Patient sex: F
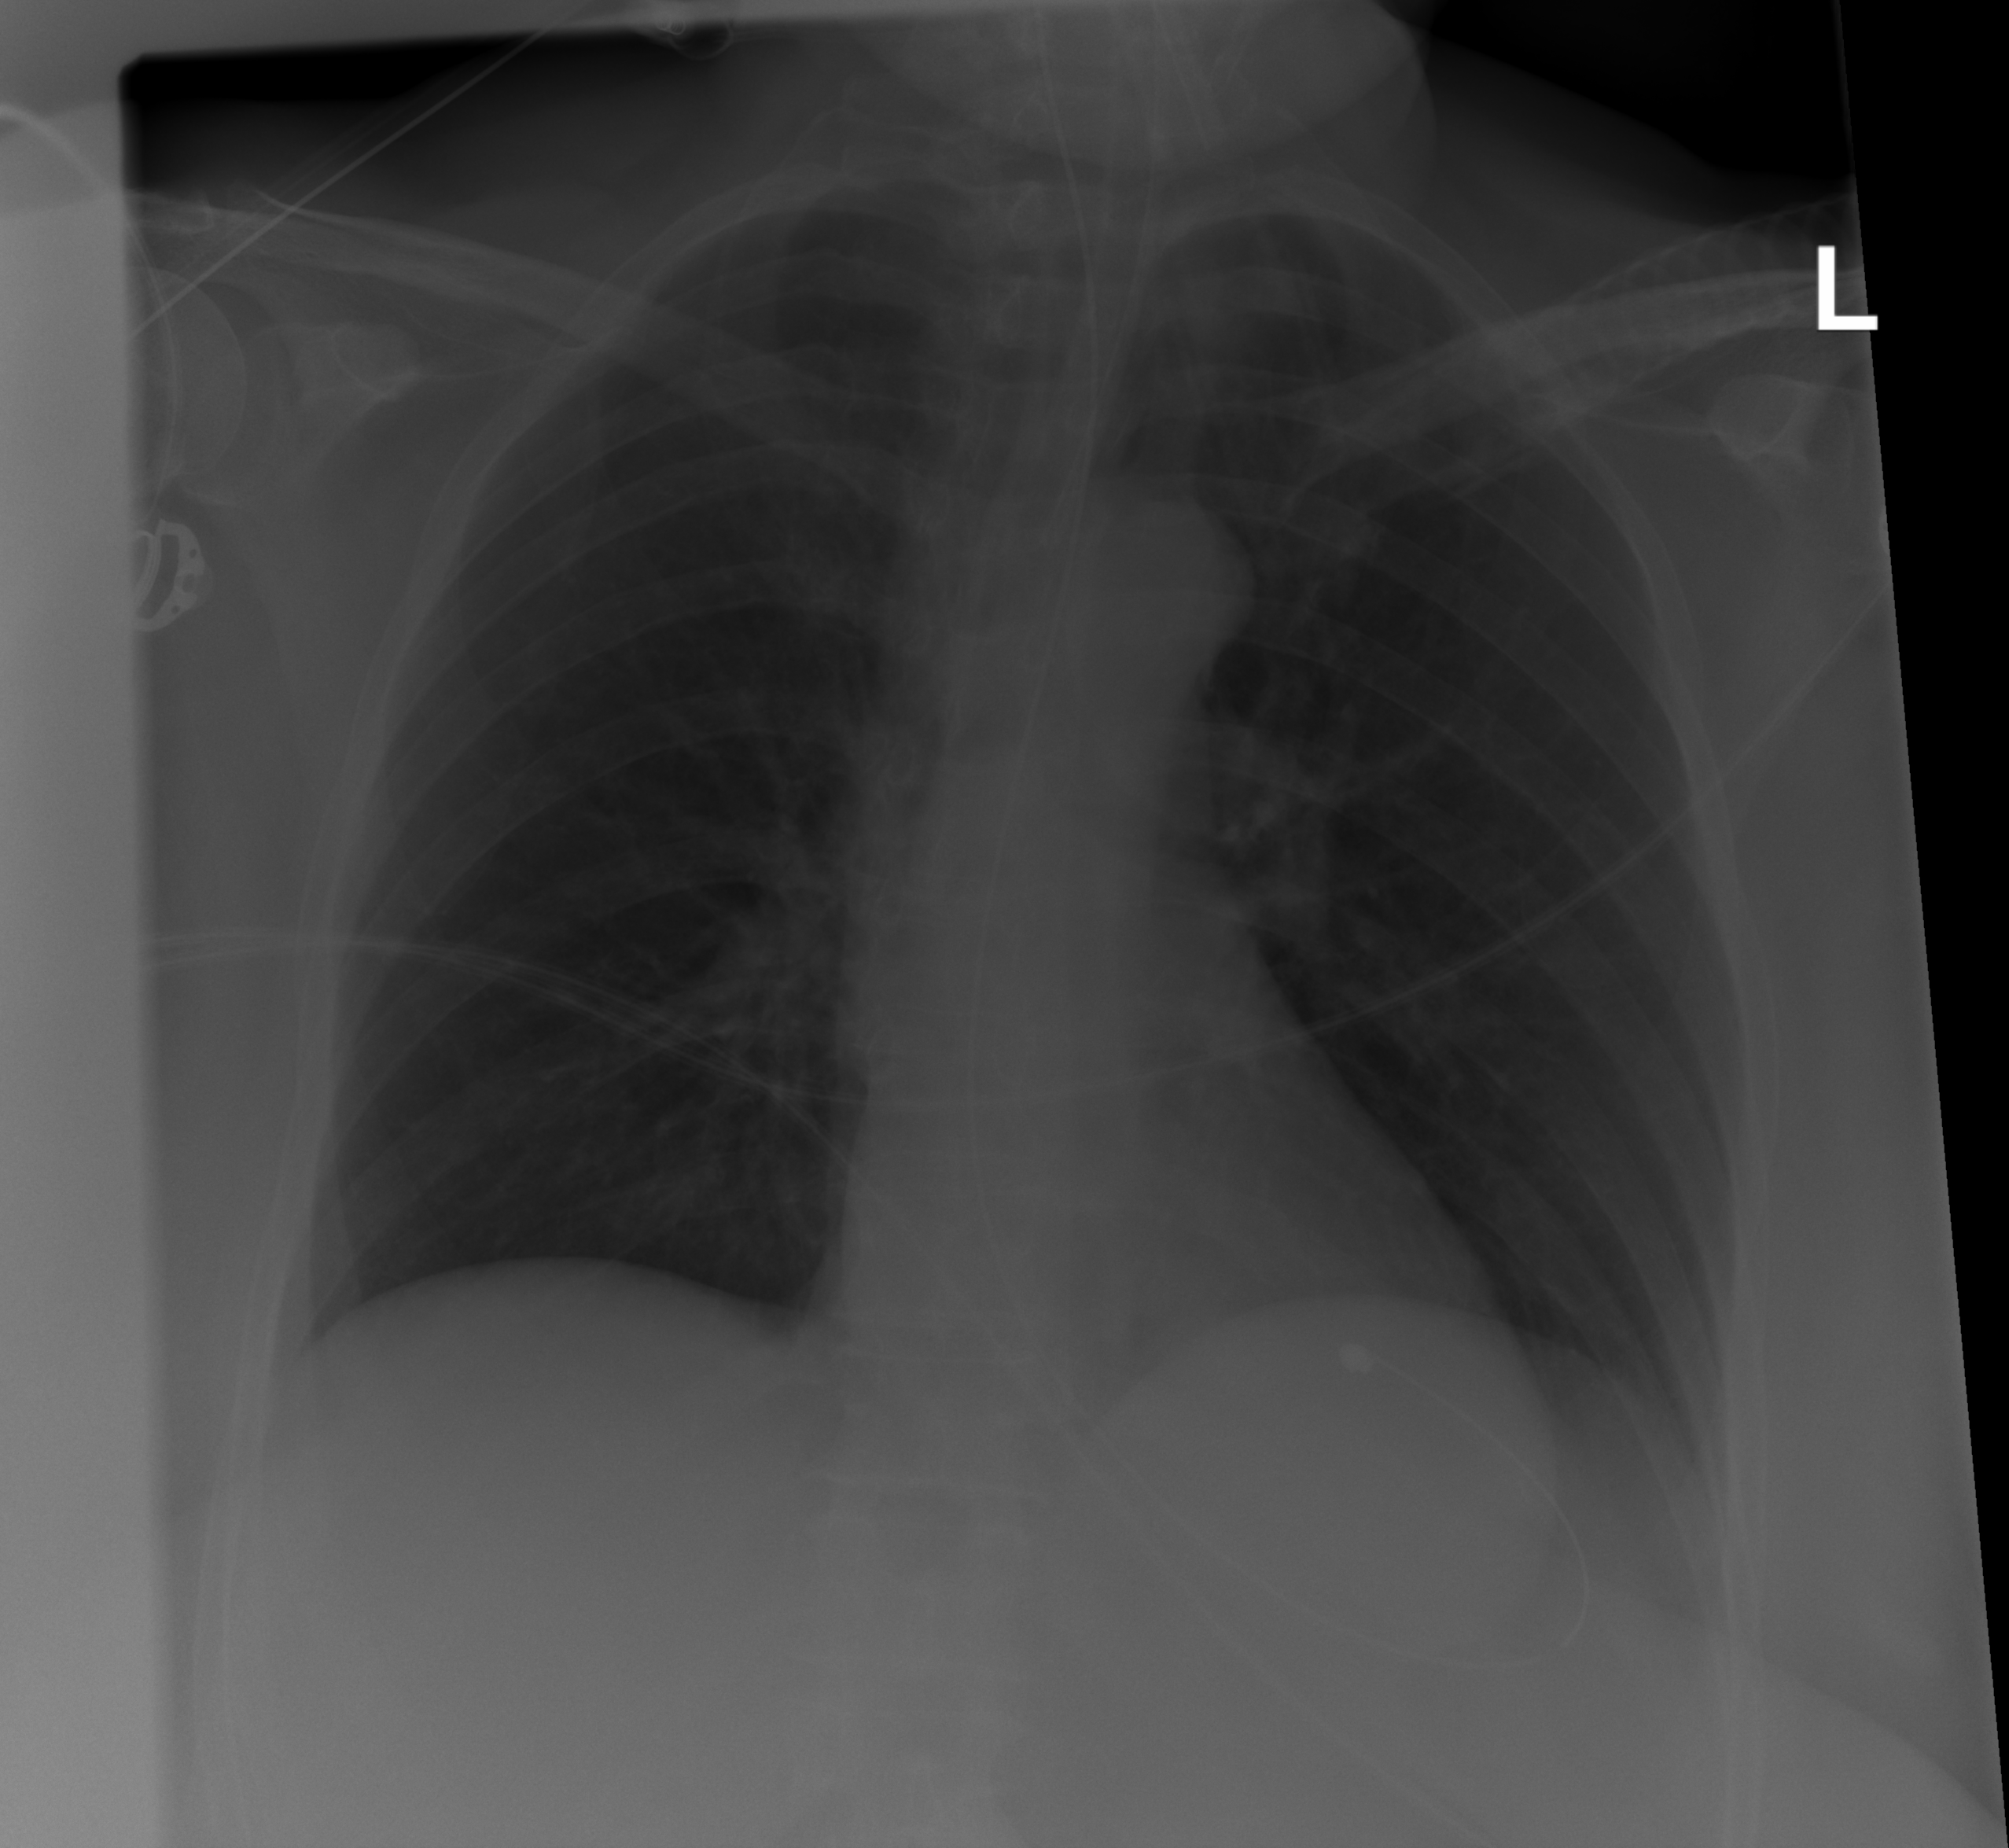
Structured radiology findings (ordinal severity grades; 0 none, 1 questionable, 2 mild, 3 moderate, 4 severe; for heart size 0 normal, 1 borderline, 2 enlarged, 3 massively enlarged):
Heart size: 0
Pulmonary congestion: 0
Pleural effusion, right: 0
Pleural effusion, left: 0
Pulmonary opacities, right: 0
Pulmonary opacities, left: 0
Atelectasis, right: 1
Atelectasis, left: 1